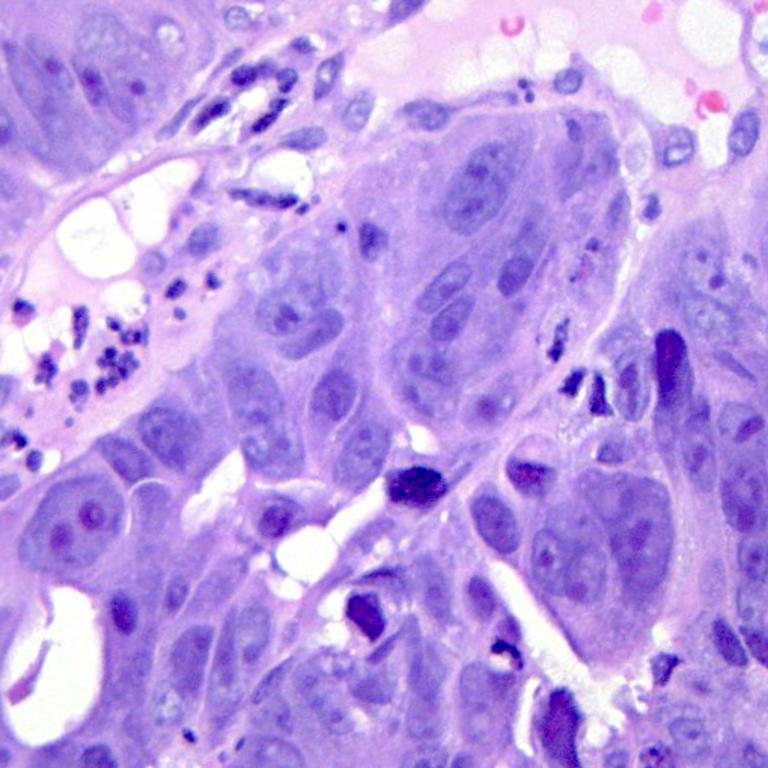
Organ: colon
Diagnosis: adenocarcinomas